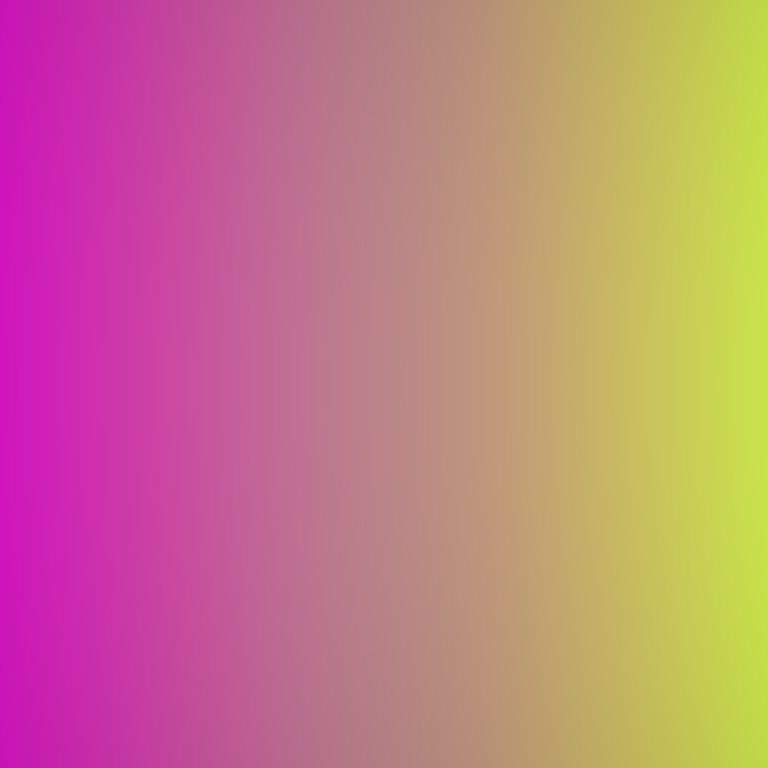
Abstract light effect, smooth gradient from vivid magenta to bright lime green, energetic atmosphere, soft blend, no room, no furniture, no objects.